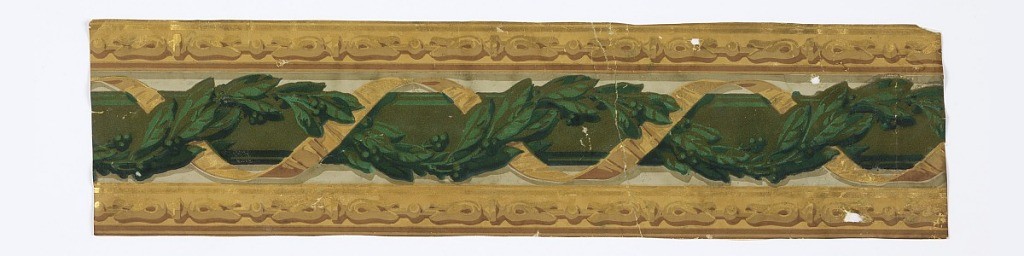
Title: Border
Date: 1870–1900
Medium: Block-printed and flocked on paper
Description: Design consists of a loosely intertwined cable of a flocked ribbon and foliage against a flocked background band. The upper and lower edgings are string moldings of beaded ornamentation; printed in greens, gold, metallic gold, ochre, brown and gray.

H# 86